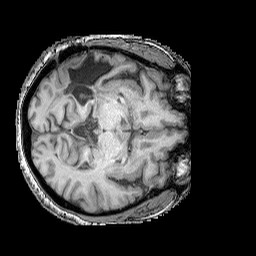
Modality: T1w
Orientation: axial
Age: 62
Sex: female
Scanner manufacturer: siemens
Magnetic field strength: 3 T
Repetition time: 2.25 s
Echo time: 0.00411 s